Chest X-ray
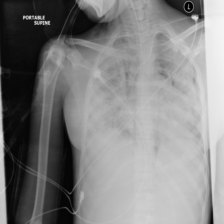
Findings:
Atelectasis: negative
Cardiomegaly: negative
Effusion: negative
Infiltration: negative
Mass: negative
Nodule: negative
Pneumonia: negative
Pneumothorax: negative
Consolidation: negative
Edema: negative
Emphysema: negative
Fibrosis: negative
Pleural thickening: negative
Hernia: negative